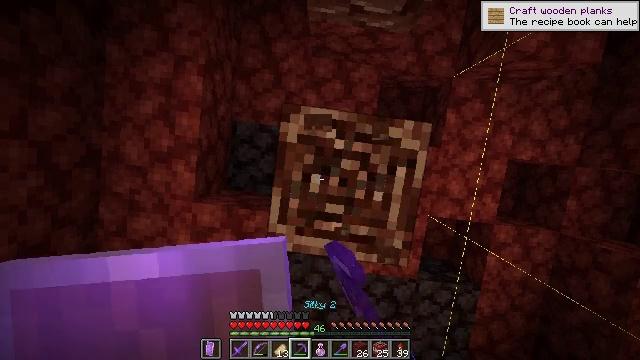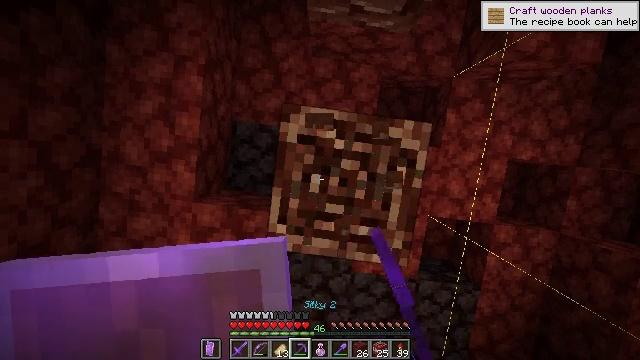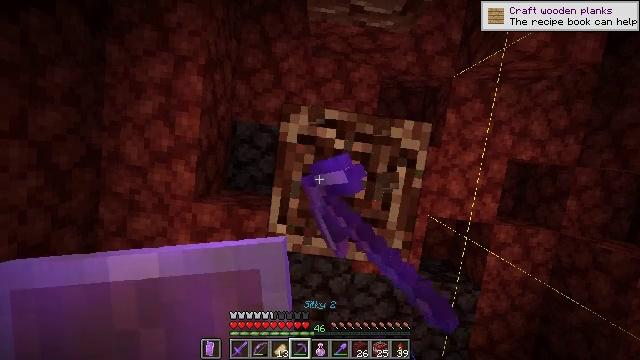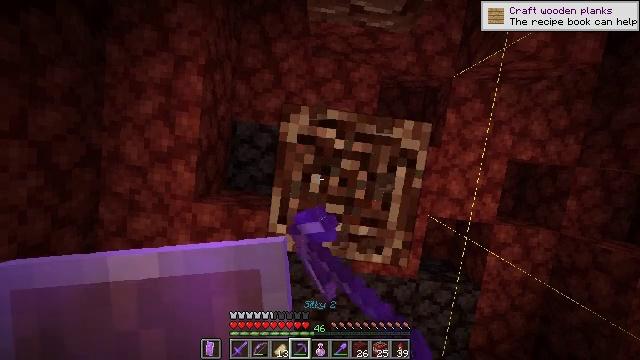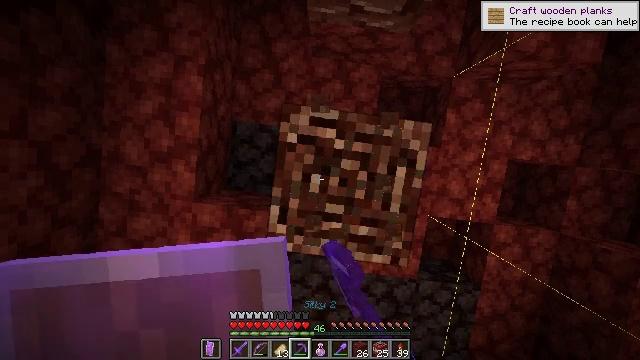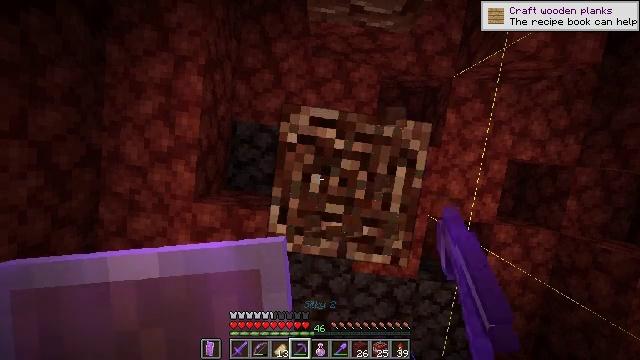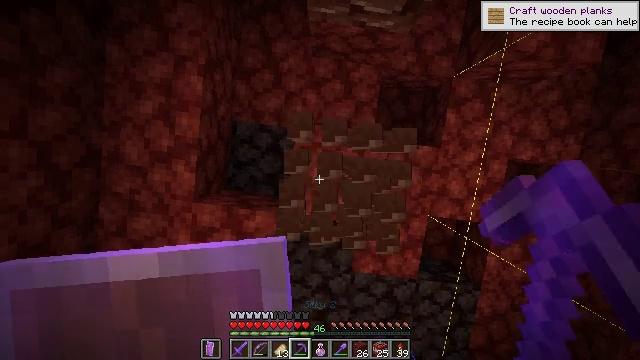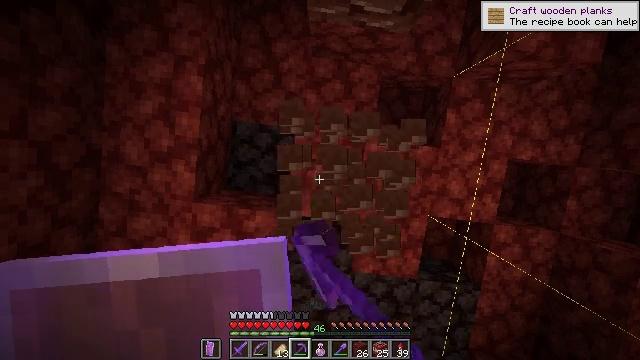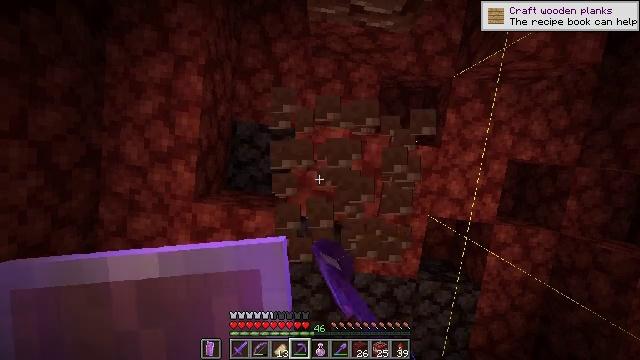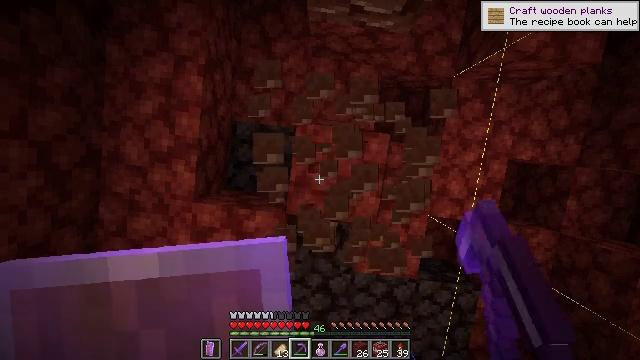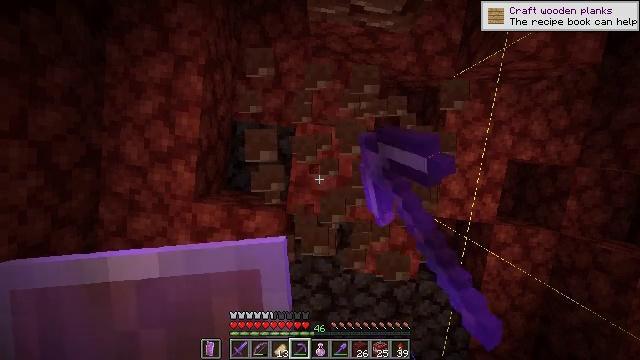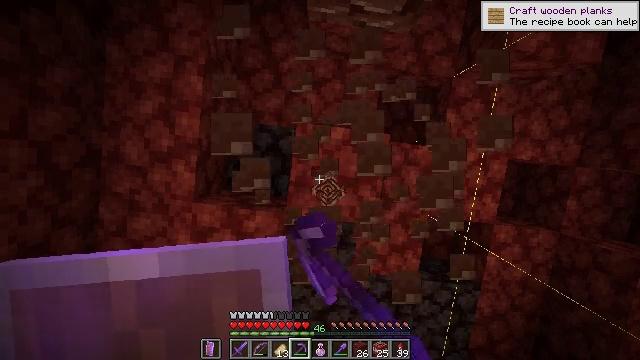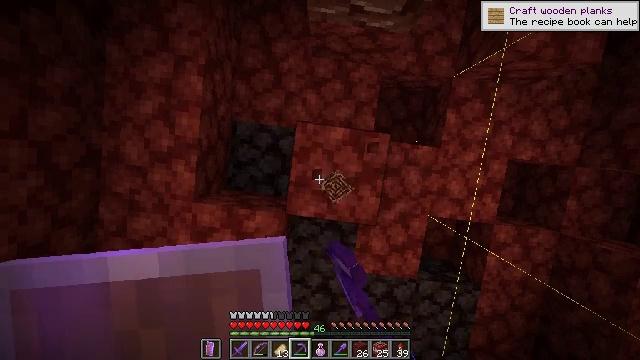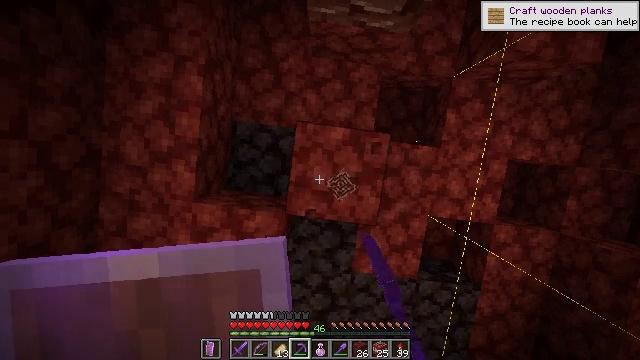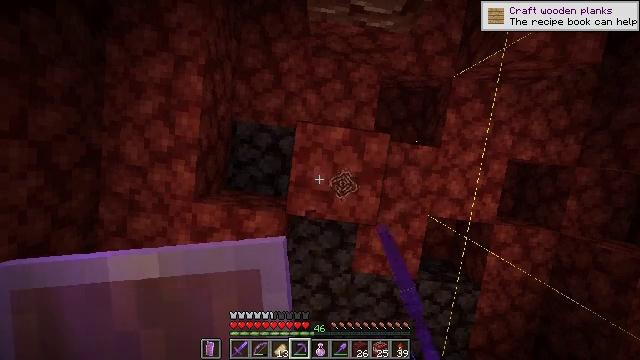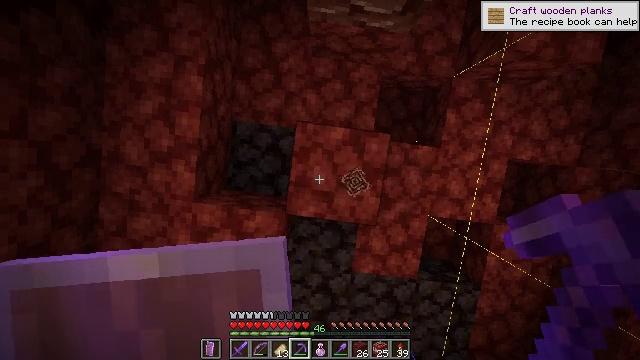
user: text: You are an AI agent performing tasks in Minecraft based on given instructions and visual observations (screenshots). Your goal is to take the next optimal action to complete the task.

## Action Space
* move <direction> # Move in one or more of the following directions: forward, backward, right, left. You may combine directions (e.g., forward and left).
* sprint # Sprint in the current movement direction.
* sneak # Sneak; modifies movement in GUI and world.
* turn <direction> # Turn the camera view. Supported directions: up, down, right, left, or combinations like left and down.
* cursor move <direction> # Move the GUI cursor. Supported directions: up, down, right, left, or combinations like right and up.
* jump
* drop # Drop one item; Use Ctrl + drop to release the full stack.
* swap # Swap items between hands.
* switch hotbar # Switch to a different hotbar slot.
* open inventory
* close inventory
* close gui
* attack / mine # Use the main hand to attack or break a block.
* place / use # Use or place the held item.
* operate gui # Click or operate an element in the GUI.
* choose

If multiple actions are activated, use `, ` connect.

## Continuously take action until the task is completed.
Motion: motion action
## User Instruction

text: Mine the ancient debris in the Nether.
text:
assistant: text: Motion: sneak, attack / mine
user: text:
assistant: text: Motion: sneak, attack / mine
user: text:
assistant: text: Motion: sneak, attack / mine
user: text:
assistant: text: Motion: sneak, attack / mine
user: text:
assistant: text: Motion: sneak, attack / mine
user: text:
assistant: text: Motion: sneak, attack / mine
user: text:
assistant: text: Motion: sneak, attack / mine
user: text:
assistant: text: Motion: sneak, attack / mine
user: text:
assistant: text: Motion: sneak, attack / mine
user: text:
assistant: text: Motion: sneak
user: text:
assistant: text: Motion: sneak
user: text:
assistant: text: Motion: sneak
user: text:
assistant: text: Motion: sneak
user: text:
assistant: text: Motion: sneak
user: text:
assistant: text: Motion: sneak
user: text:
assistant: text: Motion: sneak
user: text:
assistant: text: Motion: sneak
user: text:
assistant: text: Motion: sneak
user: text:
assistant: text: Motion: sneak
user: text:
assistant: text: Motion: sneak, turn right
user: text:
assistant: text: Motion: sneak, turn right and down
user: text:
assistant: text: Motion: sneak, turn right and down
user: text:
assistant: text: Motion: sneak, turn right and down
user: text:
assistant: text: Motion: sneak
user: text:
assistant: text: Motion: sneak
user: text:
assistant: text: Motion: sneak
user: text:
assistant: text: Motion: sneak
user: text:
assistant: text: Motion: sneak
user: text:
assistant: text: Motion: sneak
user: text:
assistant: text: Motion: sneak, turn right and down